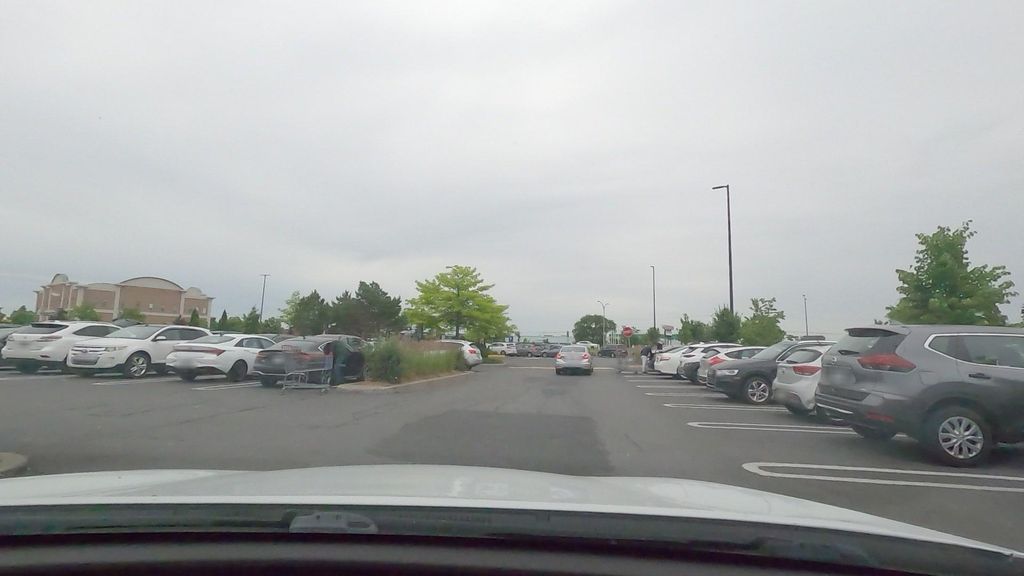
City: montreal